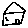
Label: house